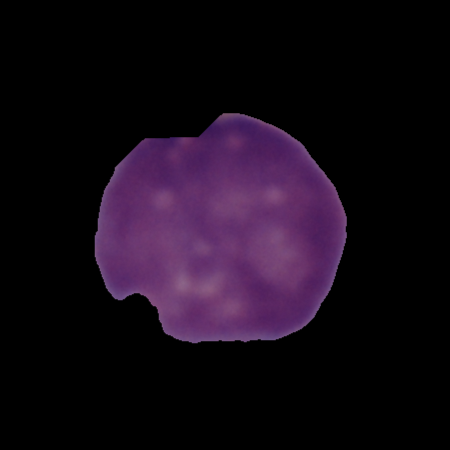
Label: cancer